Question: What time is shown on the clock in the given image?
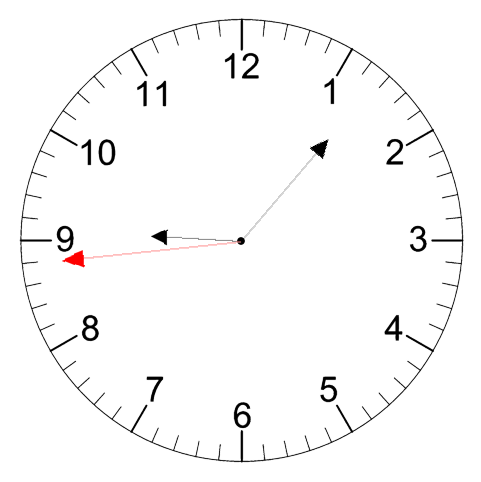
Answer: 09:06:44